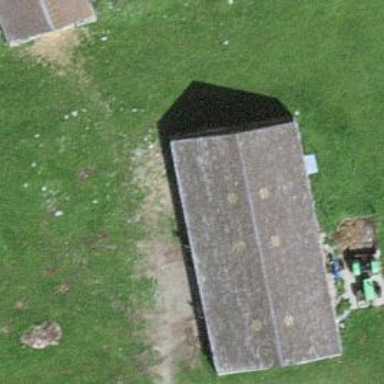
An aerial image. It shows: Hut.